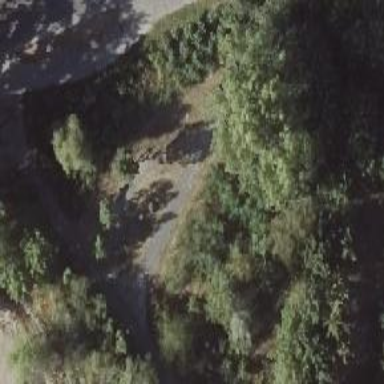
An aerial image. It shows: Footway with gravel surface.